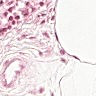
Metastatic tissue present: no